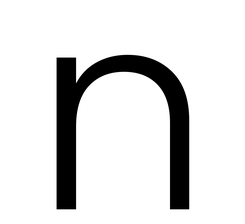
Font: Poppins-Light